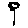
Label: flower